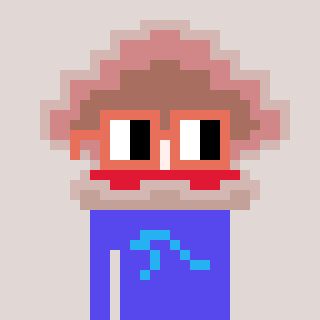
a pixel art character with square orange glasses, a oyster-shaped head and a computerblue-colored body on a warm background